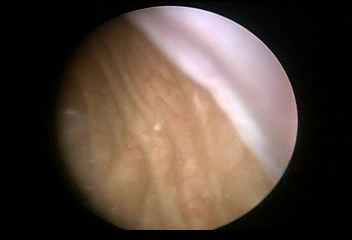
Modality: WLC
Class: Normal mucosa
Bladder cancer association: No